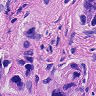
Metastatic tissue present: yes